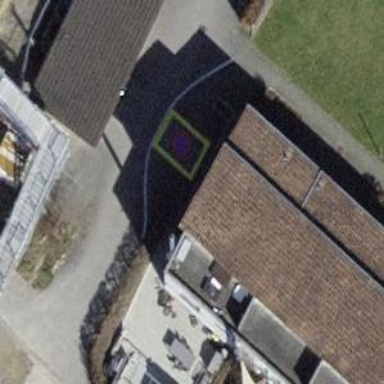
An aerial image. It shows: Terrace building.